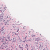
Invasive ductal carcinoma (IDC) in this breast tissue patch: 1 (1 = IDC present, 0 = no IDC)